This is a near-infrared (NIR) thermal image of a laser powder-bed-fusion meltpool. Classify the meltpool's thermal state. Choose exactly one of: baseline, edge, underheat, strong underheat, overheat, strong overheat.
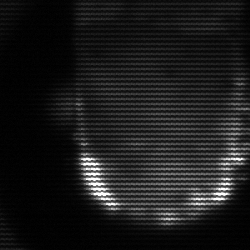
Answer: baseline